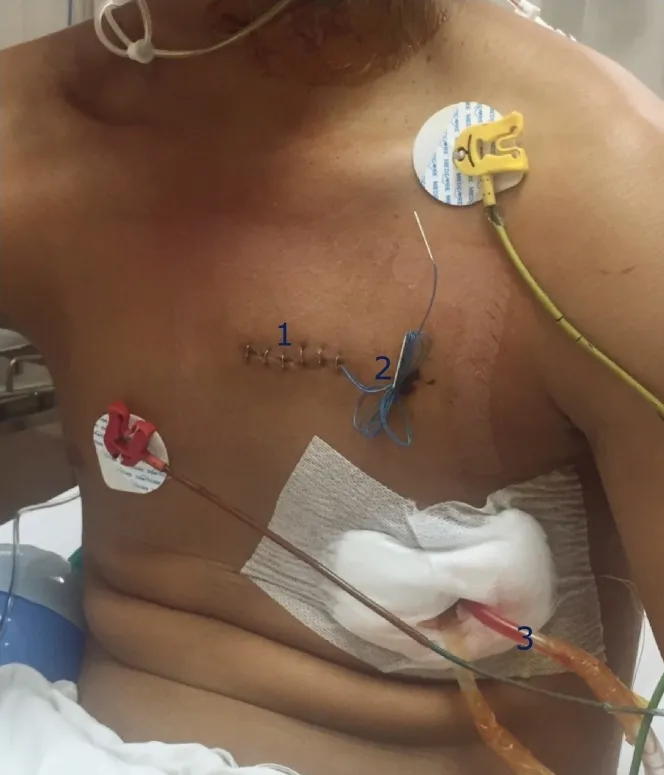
Postoperative images. (1): surgical scars at 3rd intercostal space, (2): temporary epicardial pacing electrodes, (3): pericardial and left pleural drains.
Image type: medical_photograph (other_medical_photograph)